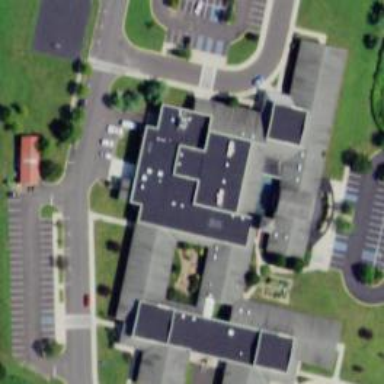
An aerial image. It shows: School.